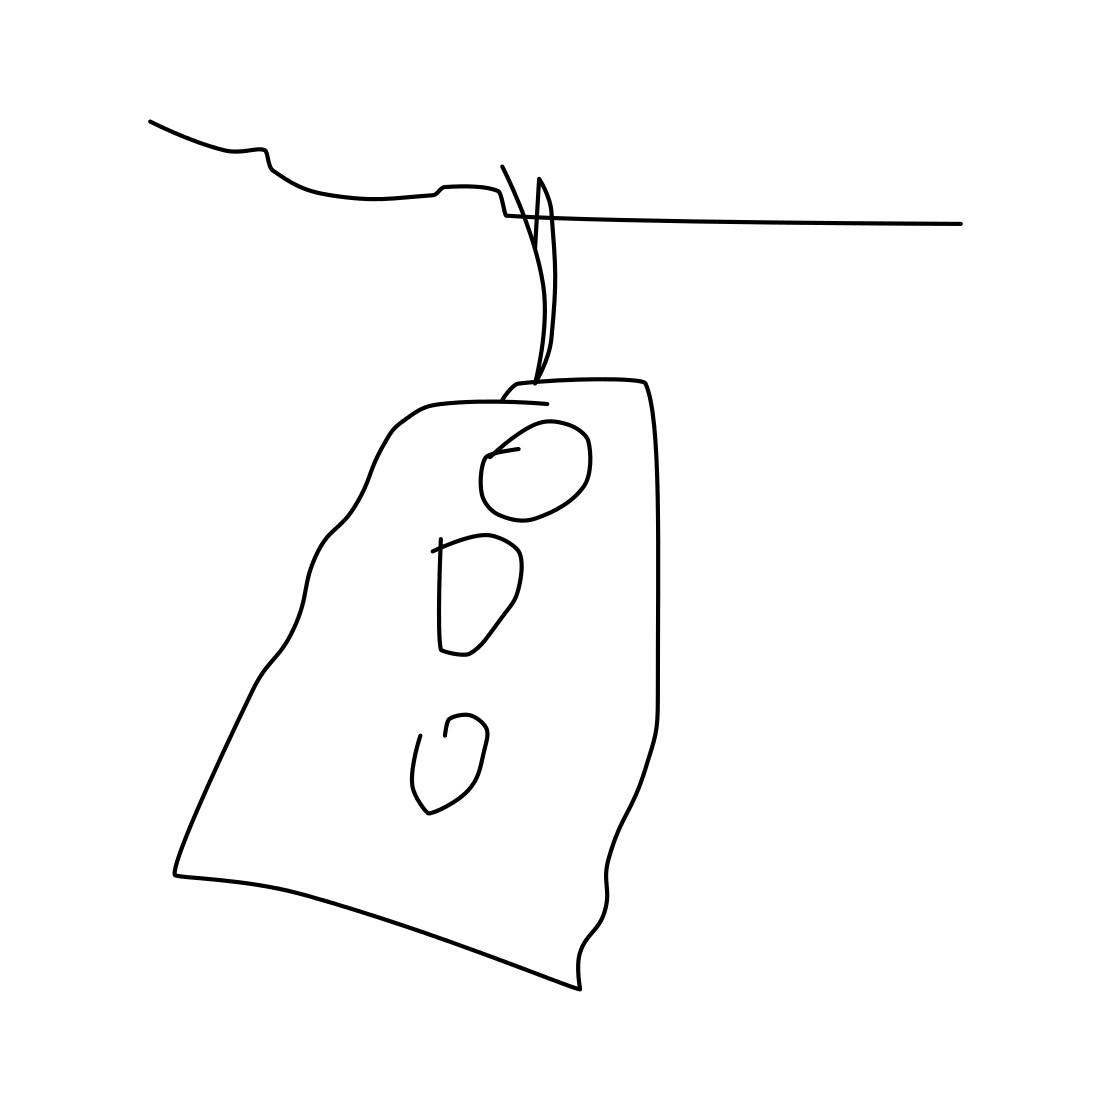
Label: traffic light